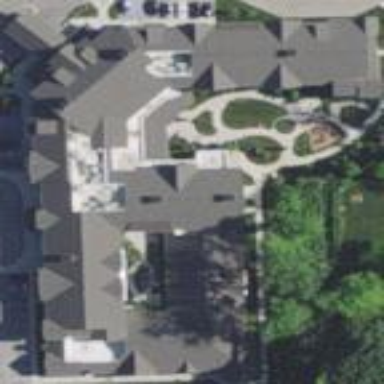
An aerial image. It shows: Nursing home building.